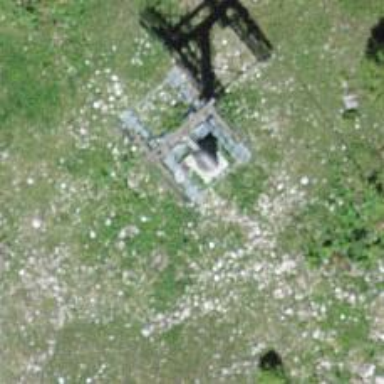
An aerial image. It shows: Pylon used for aerialway.